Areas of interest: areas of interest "Beijing Nicklaus Club"
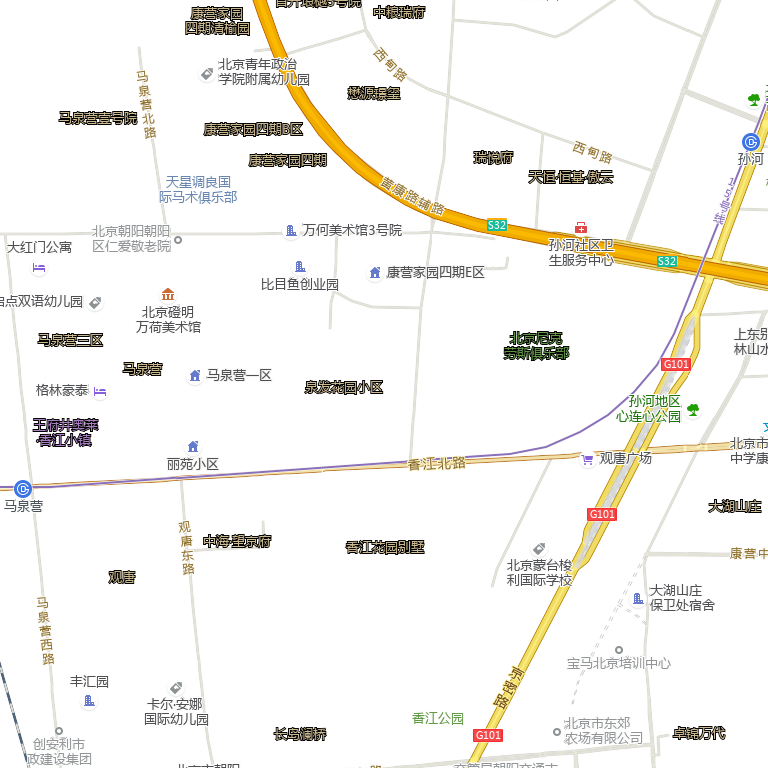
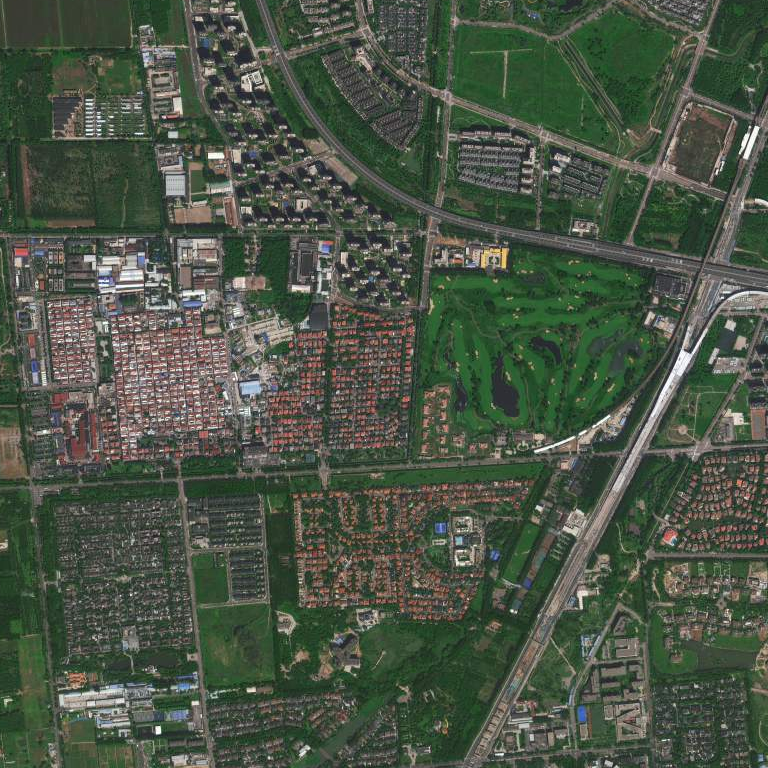